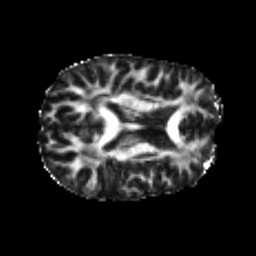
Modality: FA
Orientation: axial
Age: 20
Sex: male
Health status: healthy
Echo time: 0.074 s